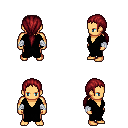
a pixel art fantasy rpg character, male body template, human, tanned skin, black robe, metal pants, brunette ponytail hairstyle, white cloth bandages, four views (front, back, left, right), 2x2 character sprite sheet, small pixel art, hard edges, no anti-aliasing